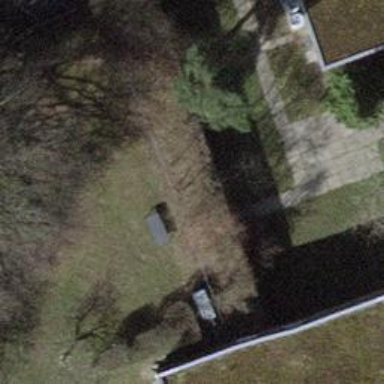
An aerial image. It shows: View of roof of building.